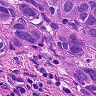
Metastatic tissue present: yes